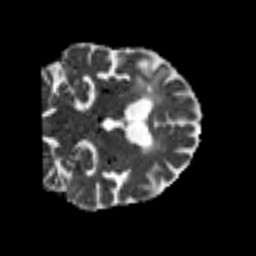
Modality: MD
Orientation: coronal
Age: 76
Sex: female
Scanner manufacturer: siemens
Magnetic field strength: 3 T
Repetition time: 7.3 s
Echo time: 0.087 s